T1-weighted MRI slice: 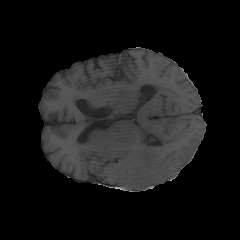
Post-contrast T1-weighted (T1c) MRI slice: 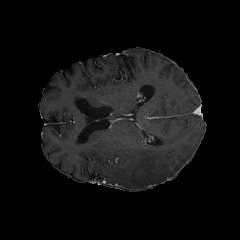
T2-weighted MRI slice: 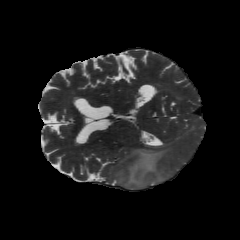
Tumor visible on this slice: yes